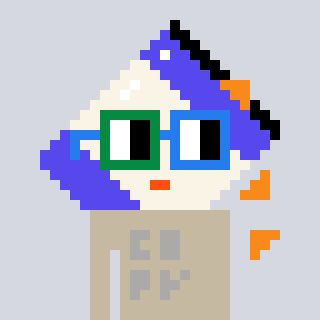
a pixel art character with square green and blue glasses, a chips-shaped head and a bege-colored body on a cool background